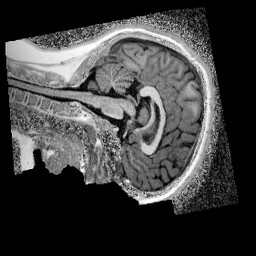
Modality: UNIT1_denoised
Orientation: sagittal
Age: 11
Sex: female
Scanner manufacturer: siemens
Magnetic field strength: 3 T
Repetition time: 4 s
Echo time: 0.00299 s